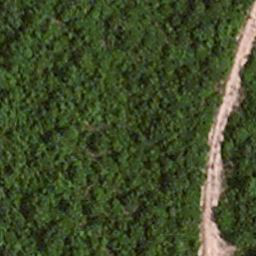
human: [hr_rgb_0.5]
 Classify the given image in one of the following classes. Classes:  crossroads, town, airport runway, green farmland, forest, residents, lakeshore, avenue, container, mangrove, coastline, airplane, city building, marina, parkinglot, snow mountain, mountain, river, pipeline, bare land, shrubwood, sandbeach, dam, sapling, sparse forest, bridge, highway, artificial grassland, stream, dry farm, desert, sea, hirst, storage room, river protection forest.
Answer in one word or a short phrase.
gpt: avenue